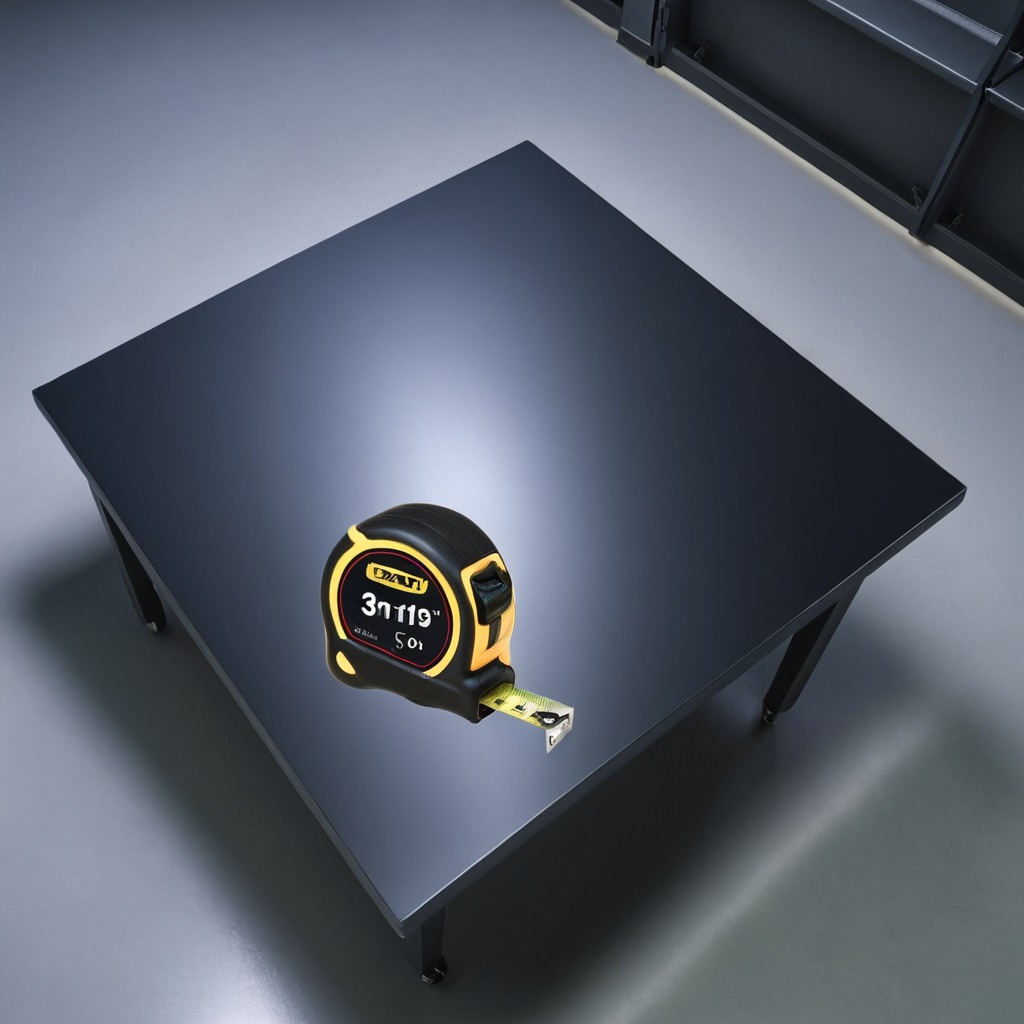
A measuring tape is lying on the clean empty table in a basement in the evening.